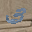
Label: 3